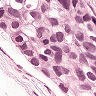
Metastatic tissue present: yes